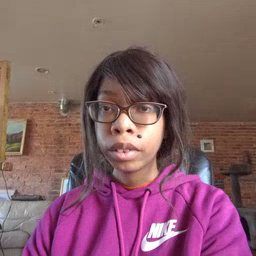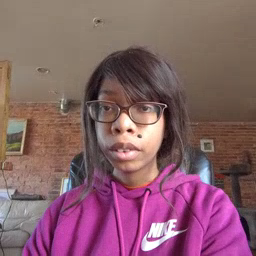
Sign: cut